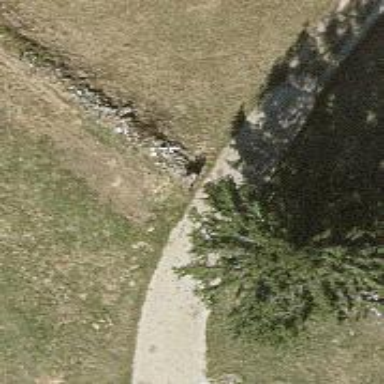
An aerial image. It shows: Wall made of dry stone.